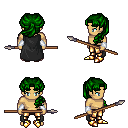
a pixel art fantasy rpg character, male body template, human, tanned skin, black cape, gold greaves, green princess hairstyle, white cloth bracers, gold boots, spear, four views (front, back, left, right), 2x2 character sprite sheet, small pixel art, hard edges, no anti-aliasing